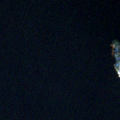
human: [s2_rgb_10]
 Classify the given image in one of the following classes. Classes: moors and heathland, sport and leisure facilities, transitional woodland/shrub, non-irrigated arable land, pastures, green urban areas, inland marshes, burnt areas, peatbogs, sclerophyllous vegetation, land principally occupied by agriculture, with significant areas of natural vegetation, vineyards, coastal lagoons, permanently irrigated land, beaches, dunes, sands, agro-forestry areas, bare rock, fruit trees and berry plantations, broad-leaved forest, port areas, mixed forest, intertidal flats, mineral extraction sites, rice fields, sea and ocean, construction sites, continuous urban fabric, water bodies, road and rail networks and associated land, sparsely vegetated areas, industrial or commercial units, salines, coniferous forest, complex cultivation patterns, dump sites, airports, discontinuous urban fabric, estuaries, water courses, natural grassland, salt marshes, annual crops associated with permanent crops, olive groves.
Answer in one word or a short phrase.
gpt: mixed forest, water bodies